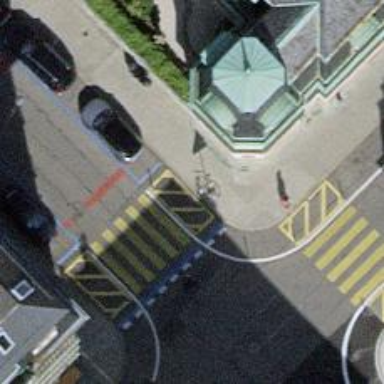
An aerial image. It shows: Kerb serving as barrier.